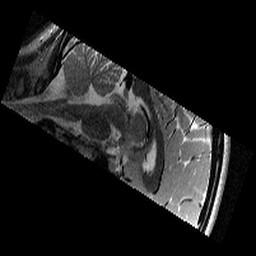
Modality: T2w
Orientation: sagittal
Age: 13
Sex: female
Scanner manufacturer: siemens
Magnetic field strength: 3 T
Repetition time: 9.23 s
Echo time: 0.067 s